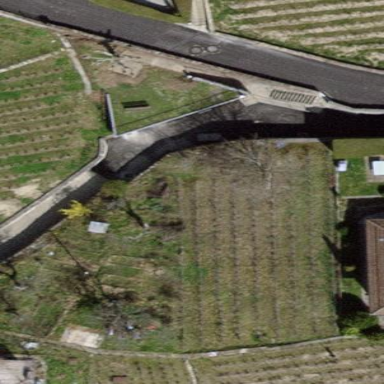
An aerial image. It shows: Vineyard growing grapes.